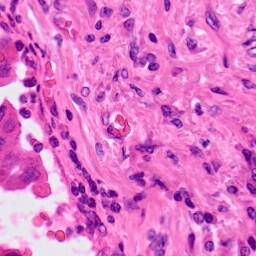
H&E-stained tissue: Lung